Field crop: maize
Growth stage: 1
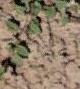
Species: convolvulus